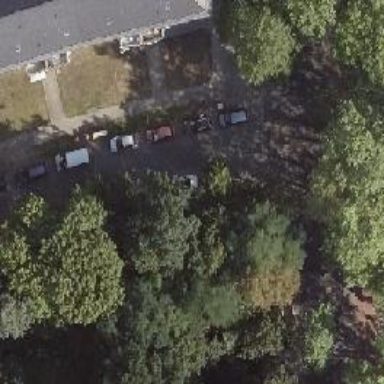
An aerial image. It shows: Avenue lined with broadleaved deciduous trees.